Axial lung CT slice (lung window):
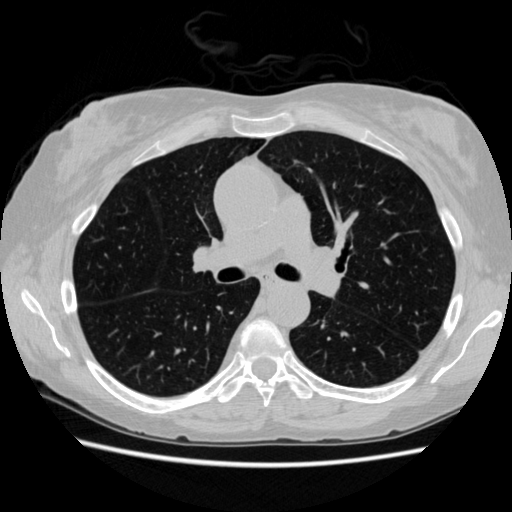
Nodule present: no